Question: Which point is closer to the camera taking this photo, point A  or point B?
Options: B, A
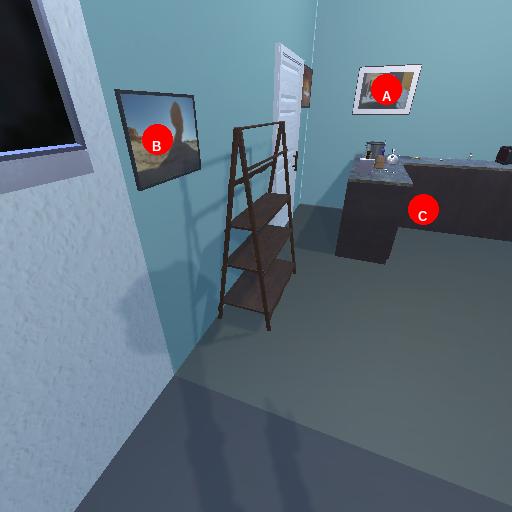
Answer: B